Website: macys
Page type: customer-info-address
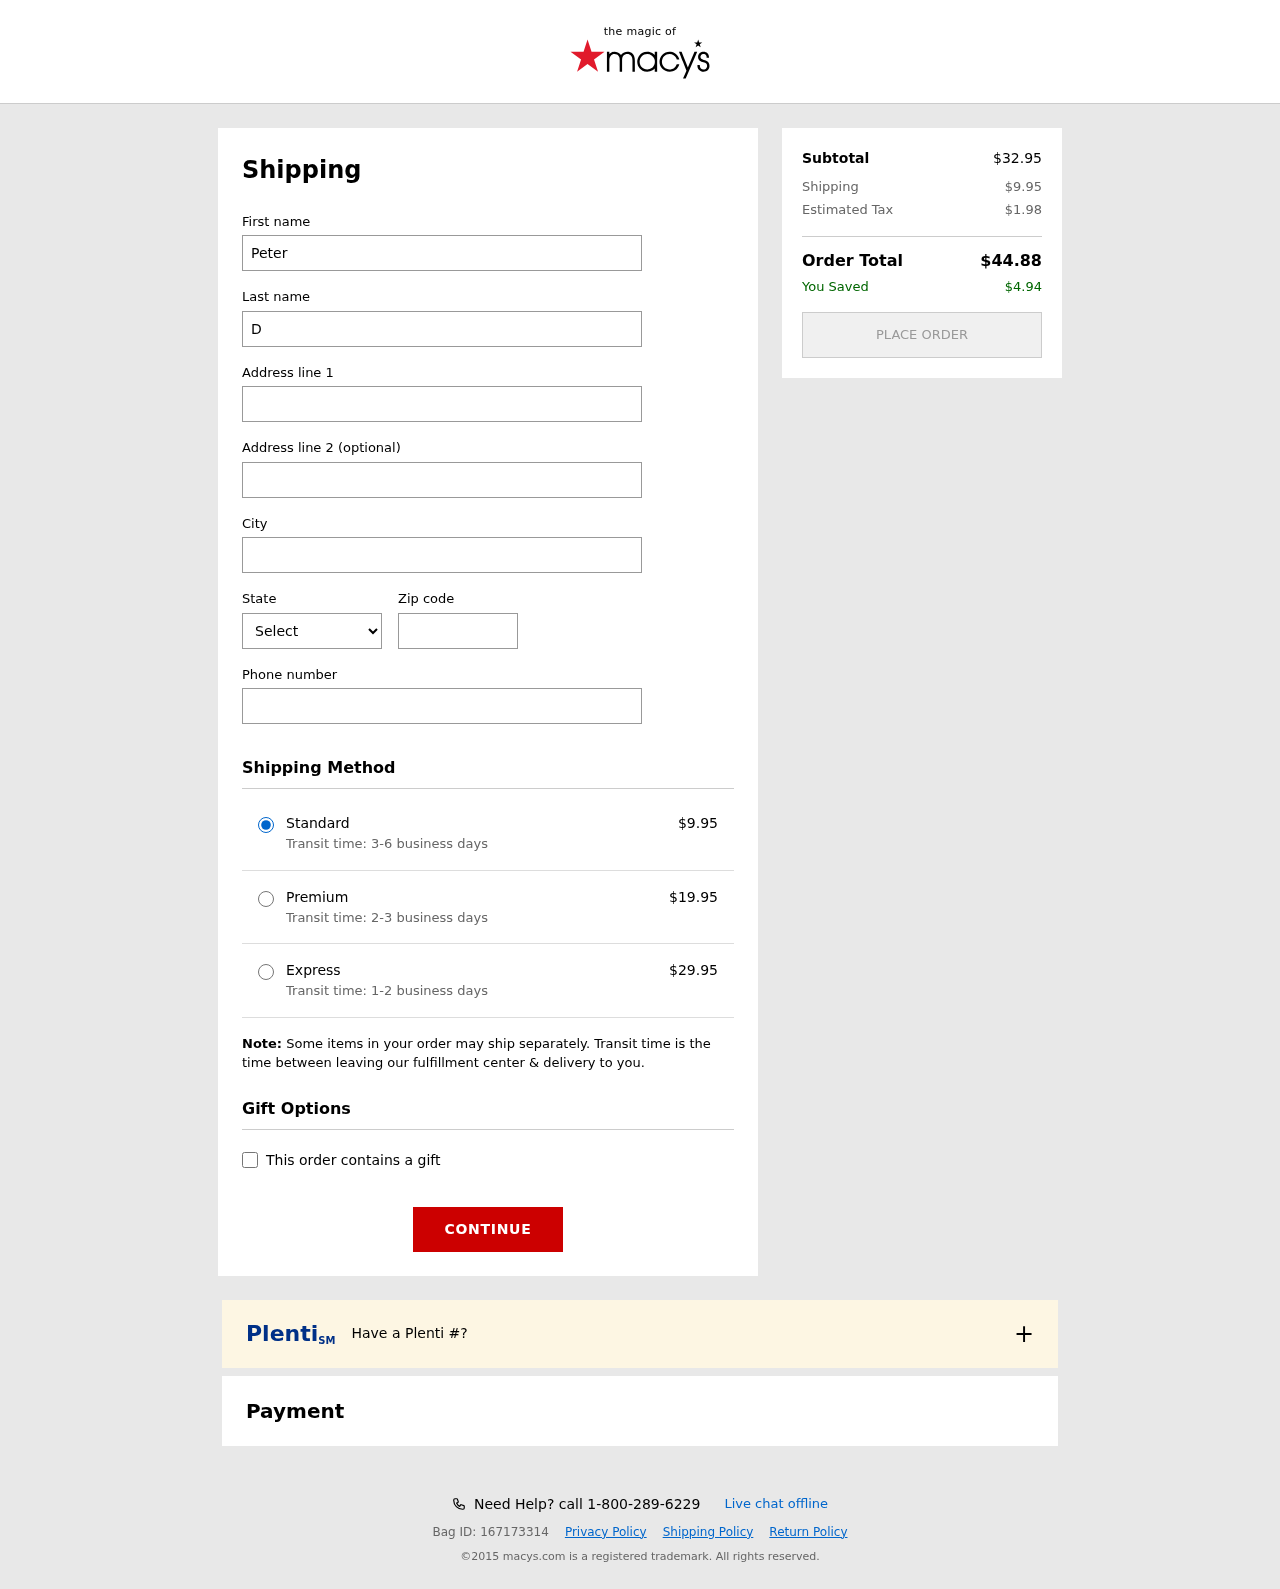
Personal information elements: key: PII_CITY
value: Rogersland
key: PII_FIRSTNAME
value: Peter
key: PII_LASTNAME
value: Davis
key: PII_PHONE
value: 8125178929
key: PII_POSTCODE
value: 85379
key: PII_STATE_ABBR
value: KY
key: PII_STREET
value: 849 Miller Radial Suite 015
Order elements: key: ORDER_SHIPPING_COST
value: $9.95
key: ORDER_SHIPPING_COST_PREMIUM
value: $19.95
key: ORDER_SHIPPING_COST_EXPRESS
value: $29.95
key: ORDER_SUBTOTAL
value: $32.95
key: ORDER_TAX
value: $1.98
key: ORDER_TOTAL
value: $44.88
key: ORDER_SAVINGS
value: $4.94